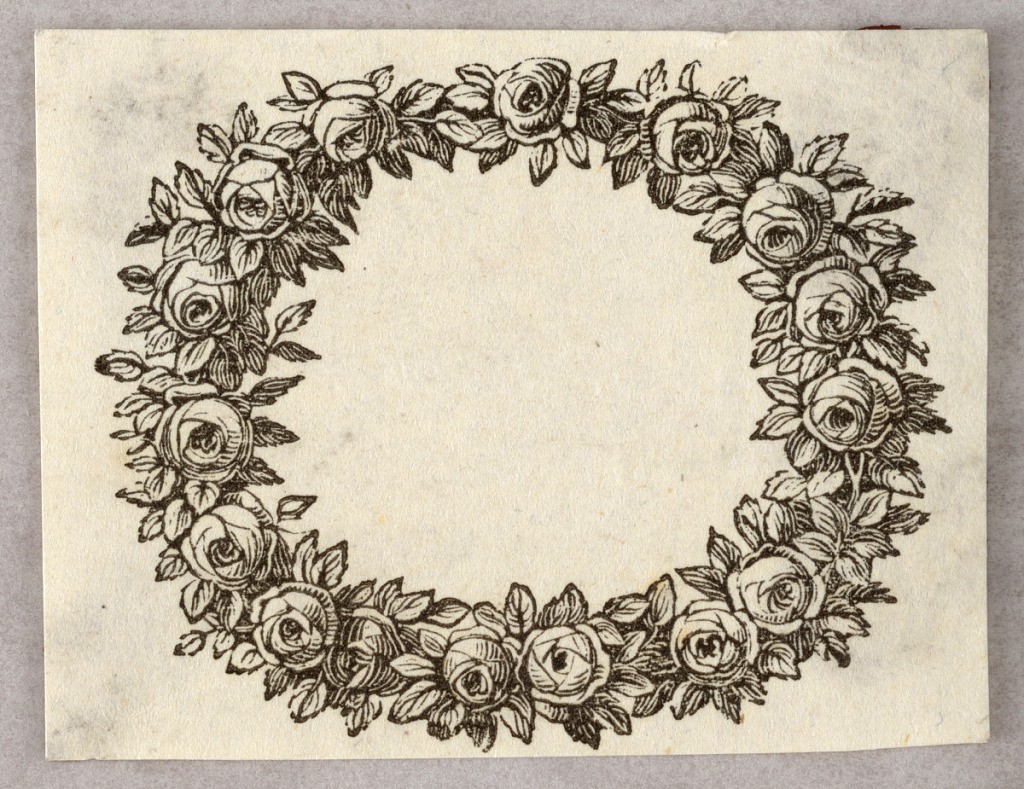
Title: Wood engraving. Vignette.
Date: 1800–1830
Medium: Engraving and etching
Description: Rose wreath.